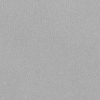
Atmospheric dust classification: dusty